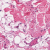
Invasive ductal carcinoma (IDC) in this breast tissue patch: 0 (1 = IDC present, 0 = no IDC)